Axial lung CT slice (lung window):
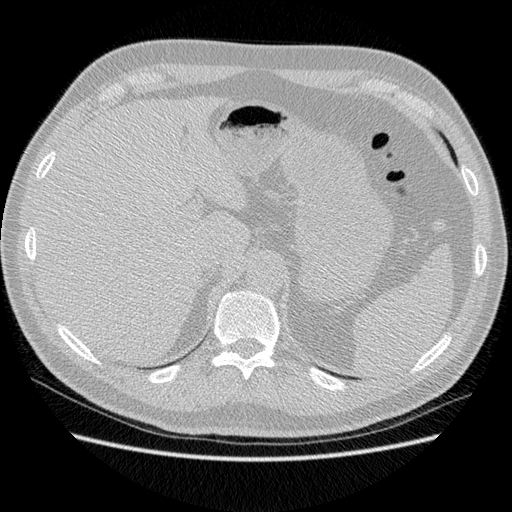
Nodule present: no